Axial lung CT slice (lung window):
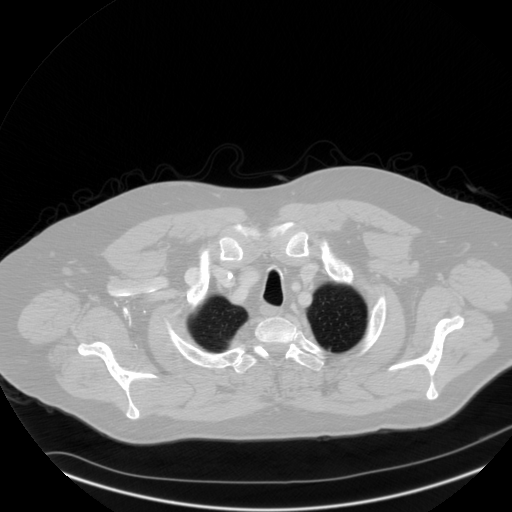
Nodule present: no